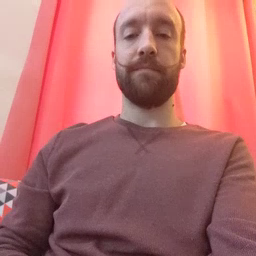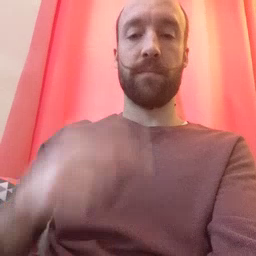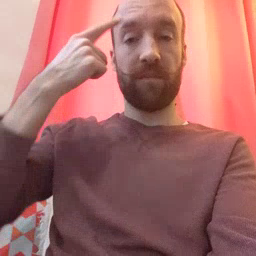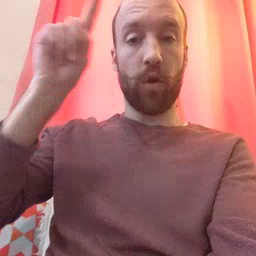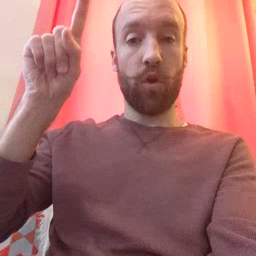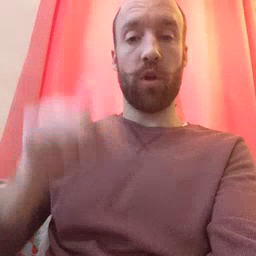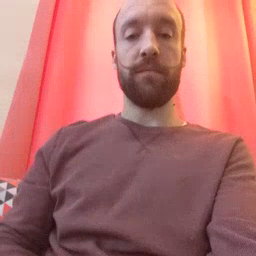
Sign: for